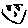
Label: smiley face